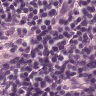
Metastatic tissue present: no